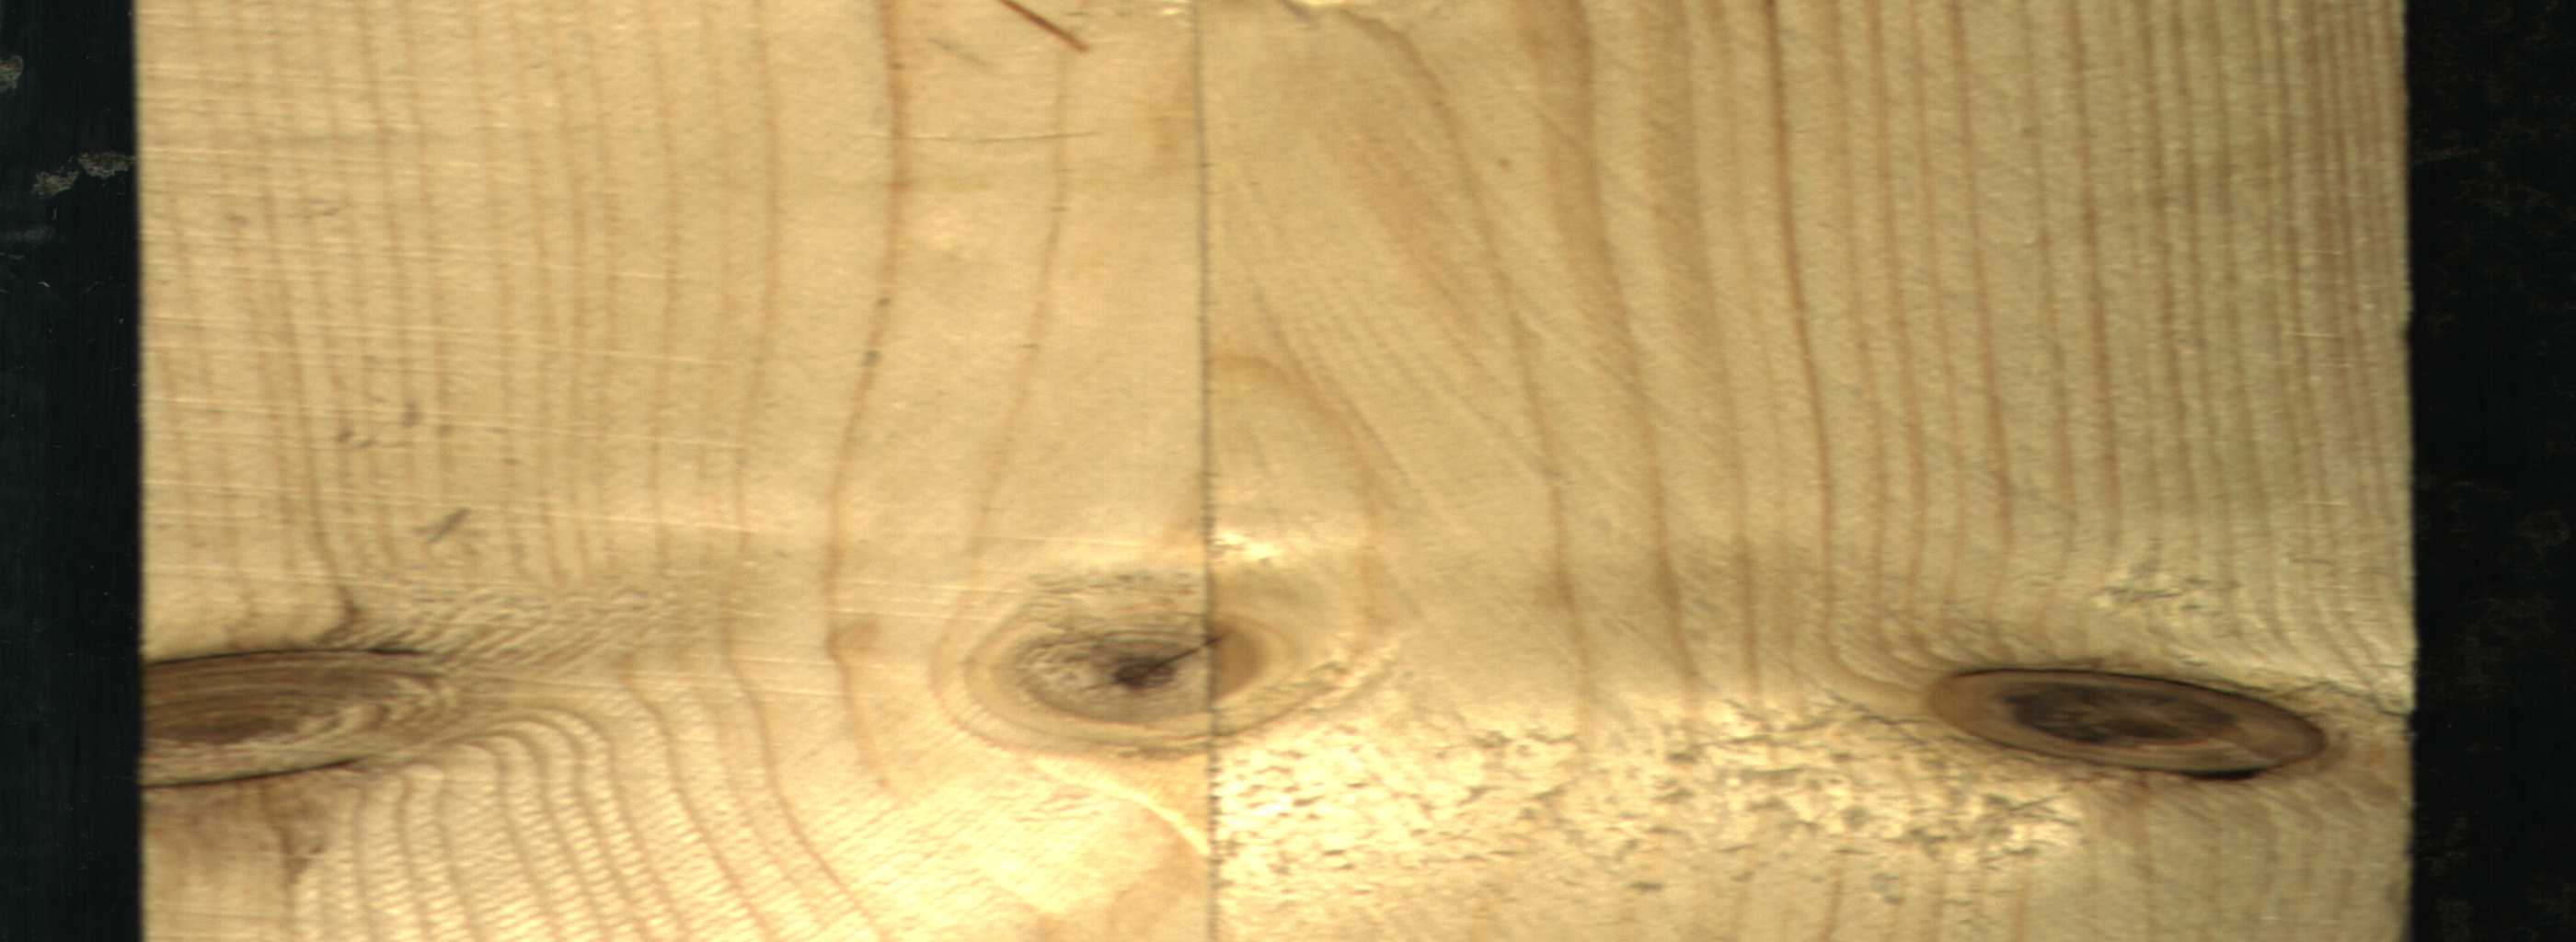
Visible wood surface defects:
knot_with_crack
Dead_Knot
Dead_Knot